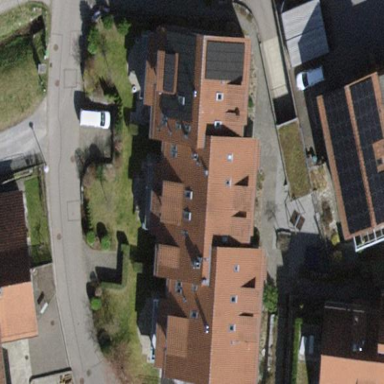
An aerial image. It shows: Terrace building.